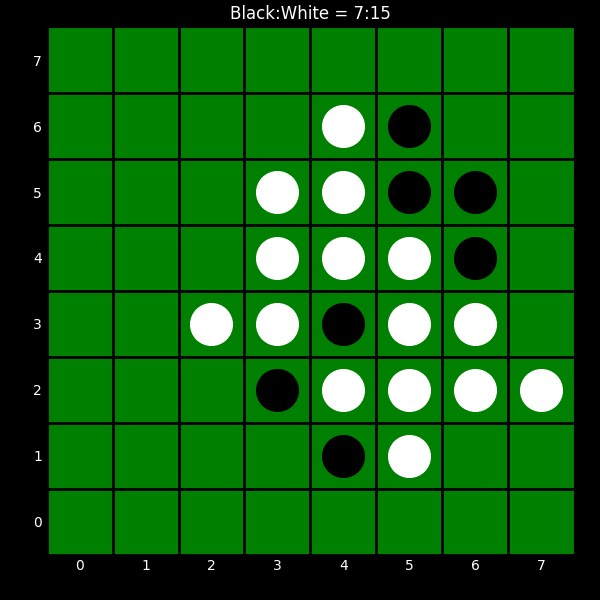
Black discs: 7
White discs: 15